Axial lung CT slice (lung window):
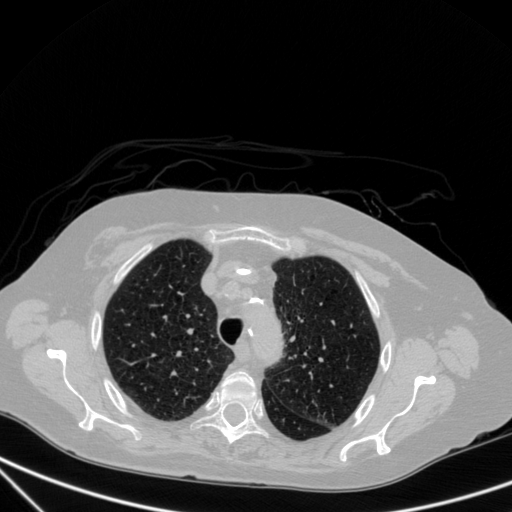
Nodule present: no